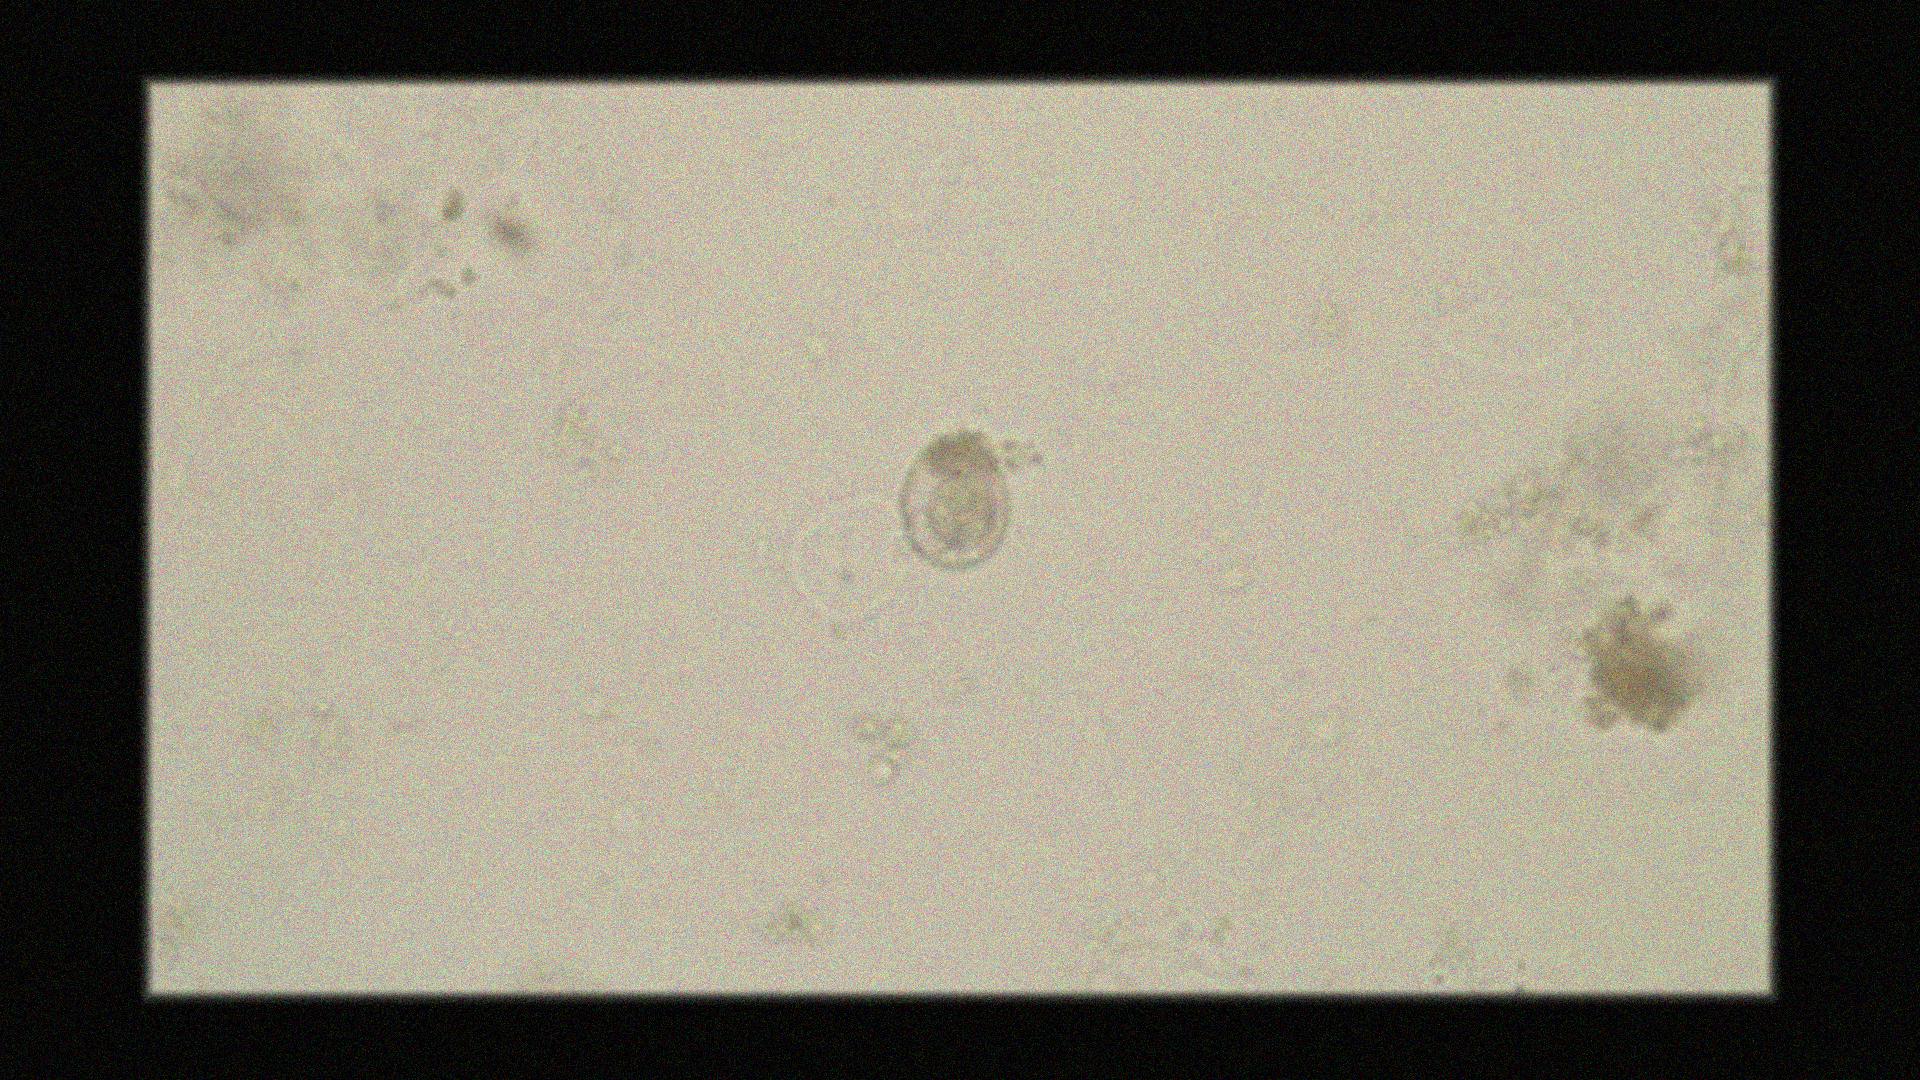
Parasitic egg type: Hymenolepis nana